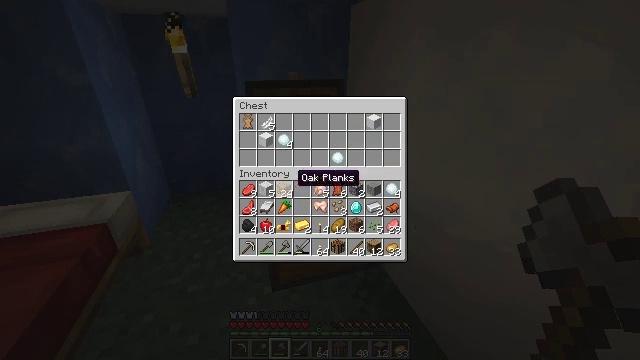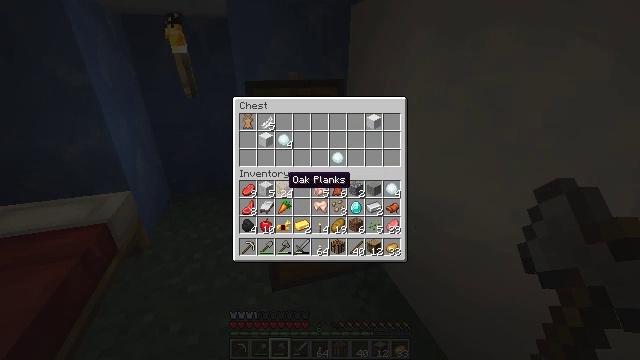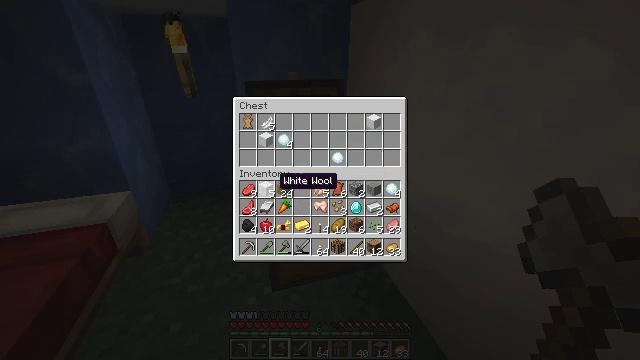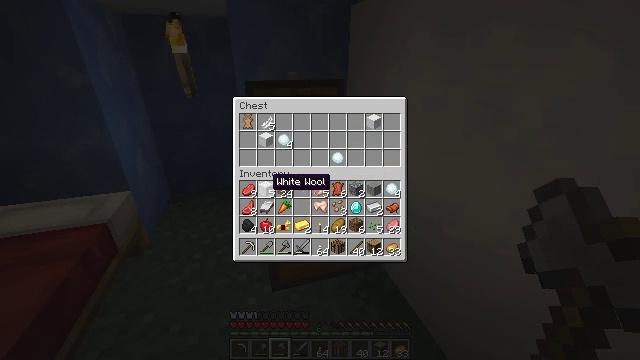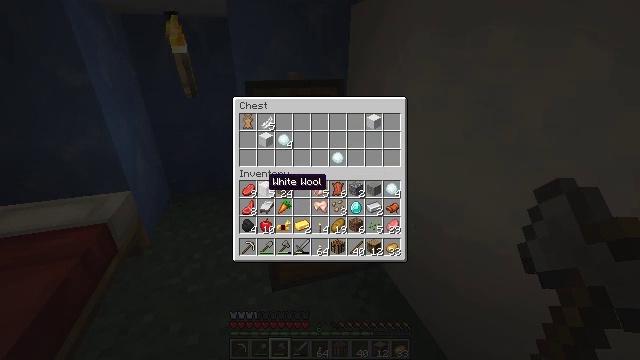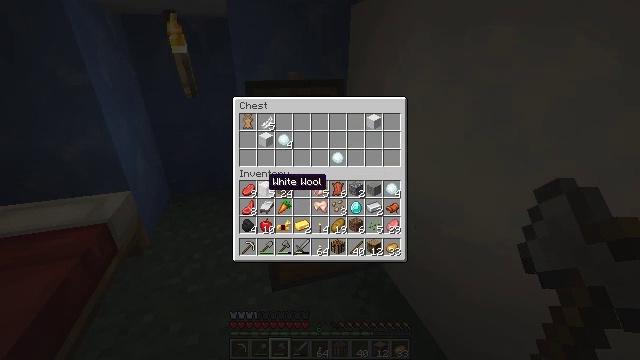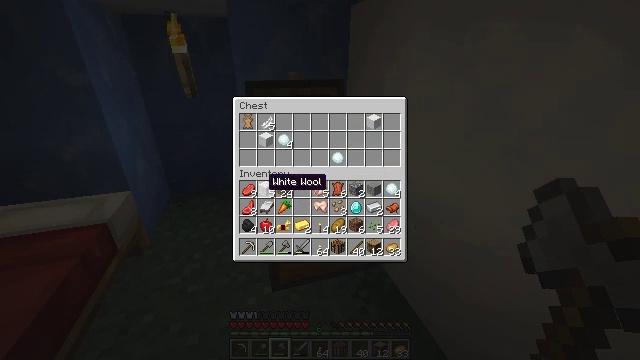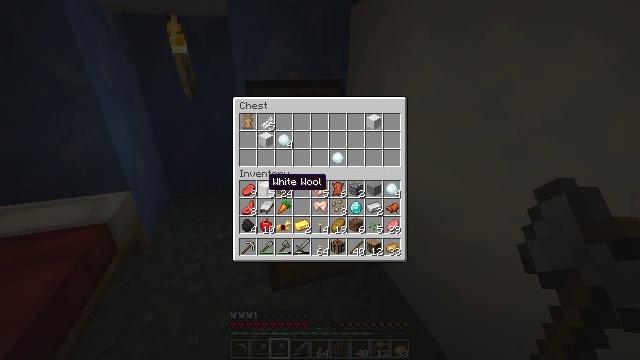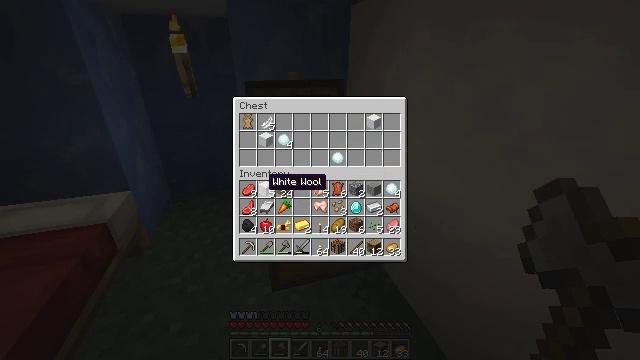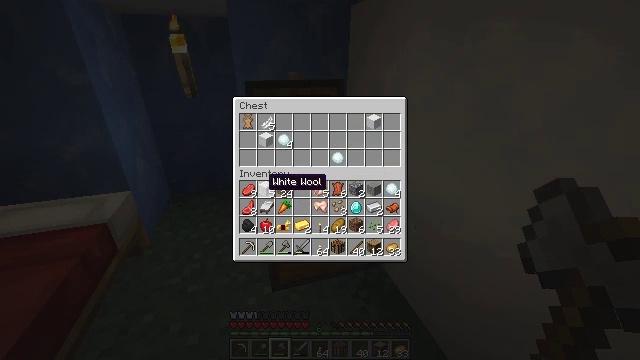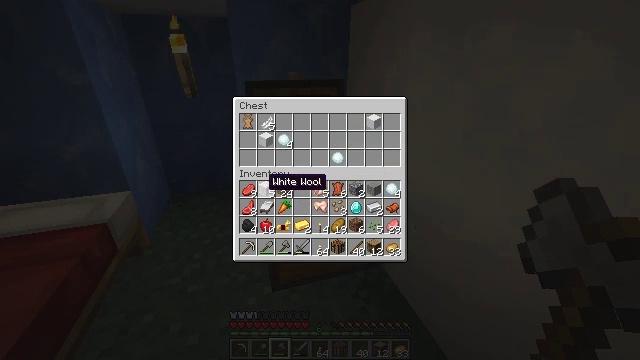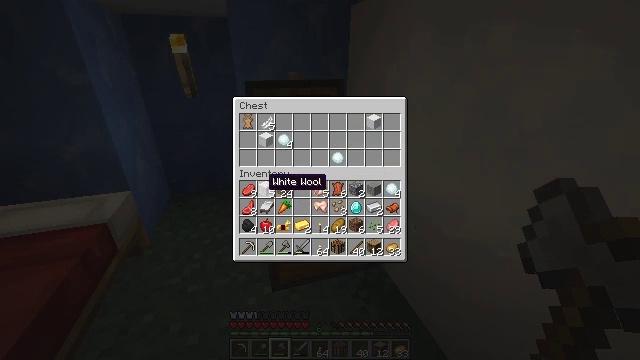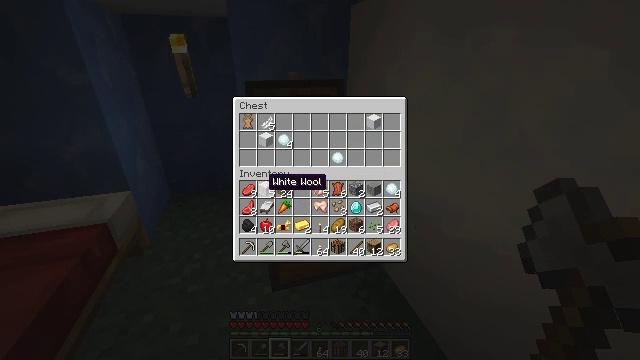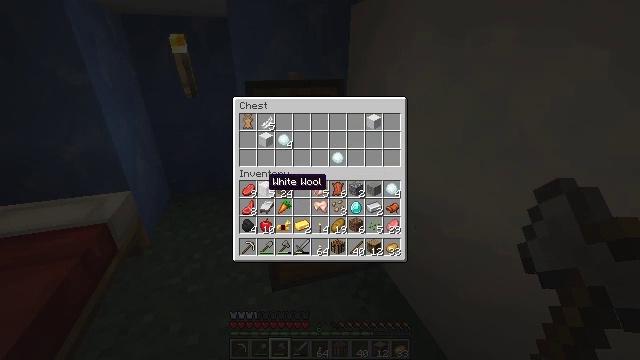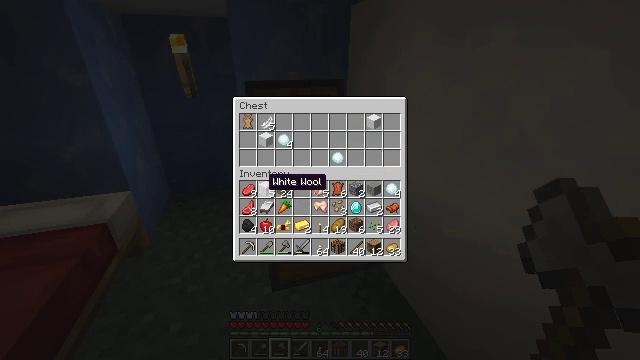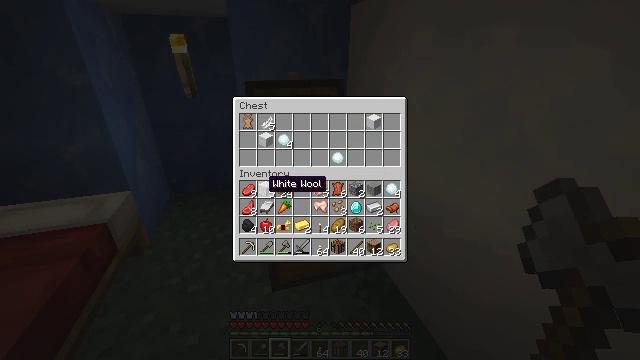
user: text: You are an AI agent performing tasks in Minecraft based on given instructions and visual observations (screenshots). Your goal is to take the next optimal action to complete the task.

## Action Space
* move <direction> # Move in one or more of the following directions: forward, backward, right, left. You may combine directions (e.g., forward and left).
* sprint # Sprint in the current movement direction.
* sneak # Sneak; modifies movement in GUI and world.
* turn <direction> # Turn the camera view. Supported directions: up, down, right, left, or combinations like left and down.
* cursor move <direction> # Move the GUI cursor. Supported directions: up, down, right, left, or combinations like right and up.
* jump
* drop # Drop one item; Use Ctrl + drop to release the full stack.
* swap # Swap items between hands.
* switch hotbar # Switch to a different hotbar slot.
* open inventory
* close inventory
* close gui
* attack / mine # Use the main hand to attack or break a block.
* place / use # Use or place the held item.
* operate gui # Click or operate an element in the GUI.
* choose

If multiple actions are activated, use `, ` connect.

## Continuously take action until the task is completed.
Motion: motion action
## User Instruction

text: Punch the spruce leaves to get saplings.
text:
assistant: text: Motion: sneak, cursor move left
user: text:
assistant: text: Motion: sneak, cursor move left
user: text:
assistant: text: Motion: sneak, cursor move left
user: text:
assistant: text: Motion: sneak
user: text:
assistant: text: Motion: sneak
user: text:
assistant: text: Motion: sneak
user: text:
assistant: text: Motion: sneak
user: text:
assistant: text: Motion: sneak
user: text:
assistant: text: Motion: sneak
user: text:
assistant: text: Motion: sneak
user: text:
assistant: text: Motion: sneak
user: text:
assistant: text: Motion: sneak
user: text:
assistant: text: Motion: sneak
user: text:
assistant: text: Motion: sneak
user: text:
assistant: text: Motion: sneak
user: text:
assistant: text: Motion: sneak
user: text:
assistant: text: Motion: sneak
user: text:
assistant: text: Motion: sneak
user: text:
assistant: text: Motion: sneak
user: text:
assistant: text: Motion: sneak
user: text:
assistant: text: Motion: sneak
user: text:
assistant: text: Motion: sneak
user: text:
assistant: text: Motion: sneak
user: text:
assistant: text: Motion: sneak
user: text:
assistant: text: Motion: sneak
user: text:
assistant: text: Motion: sneak
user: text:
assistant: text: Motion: sneak
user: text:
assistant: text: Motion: sneak
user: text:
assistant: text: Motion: sneak, choose
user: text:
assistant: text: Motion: sneak, choose